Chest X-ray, PA view. Patient: 65 years old, sex M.
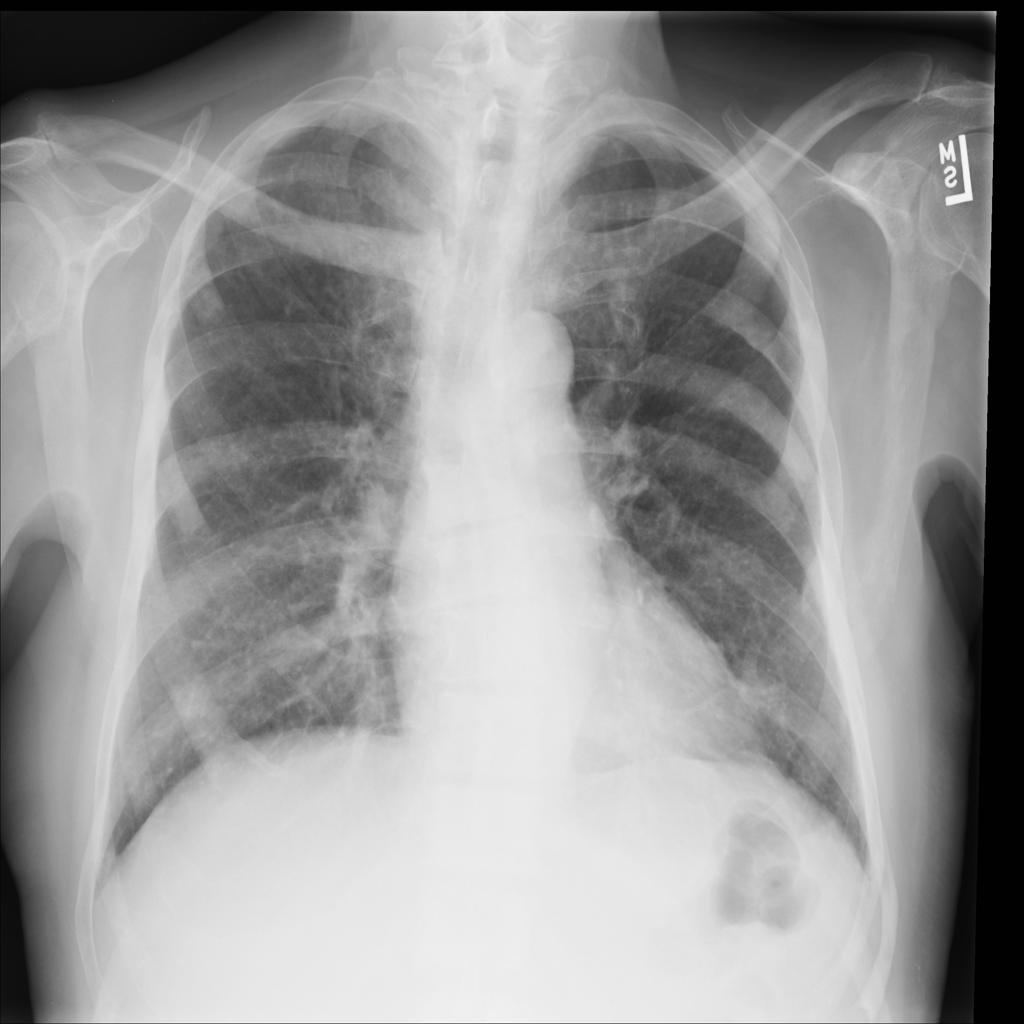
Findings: No Finding